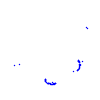
Particle: proton